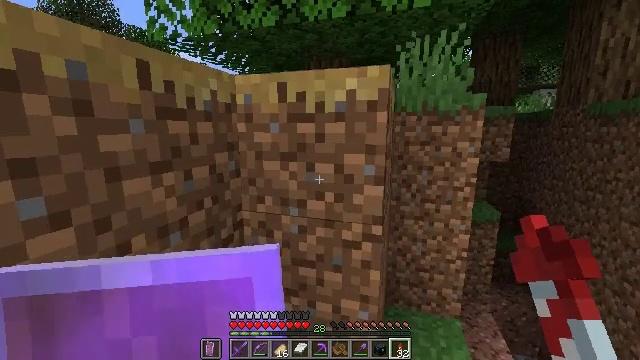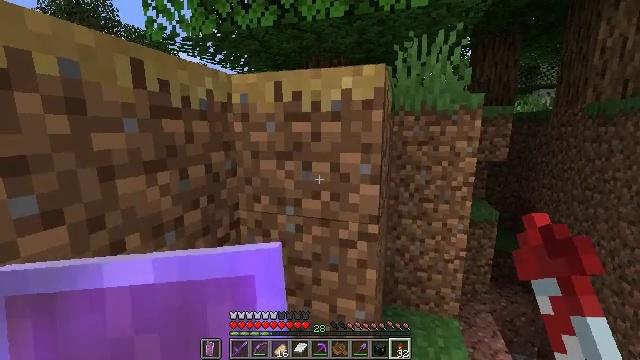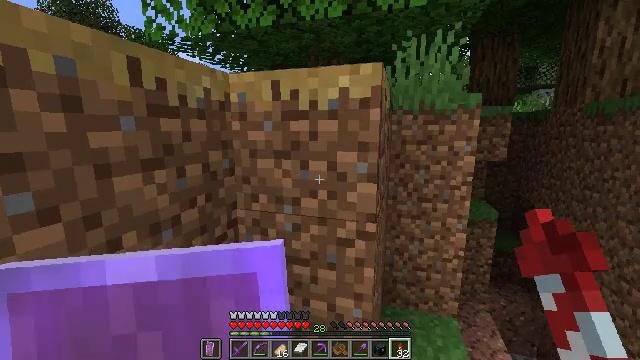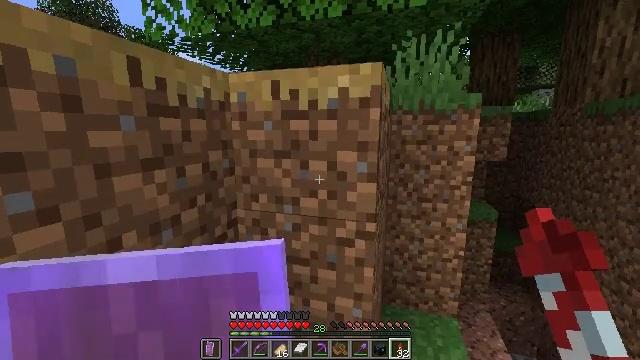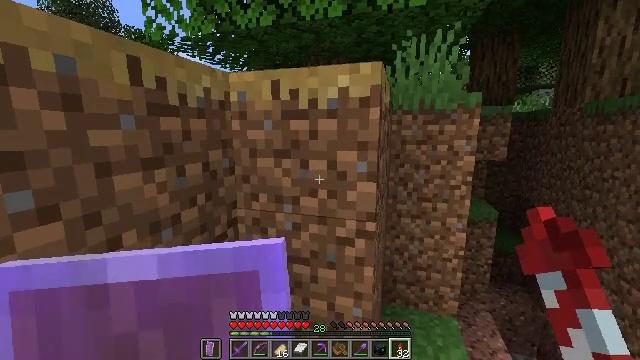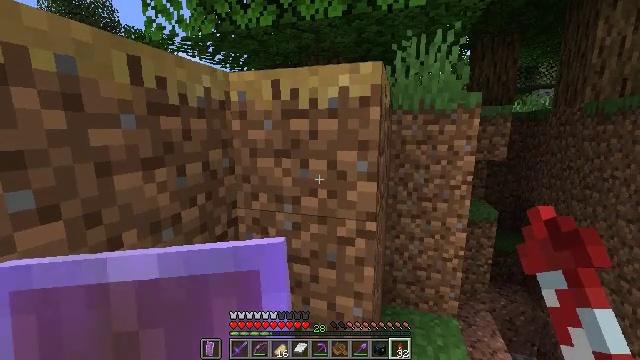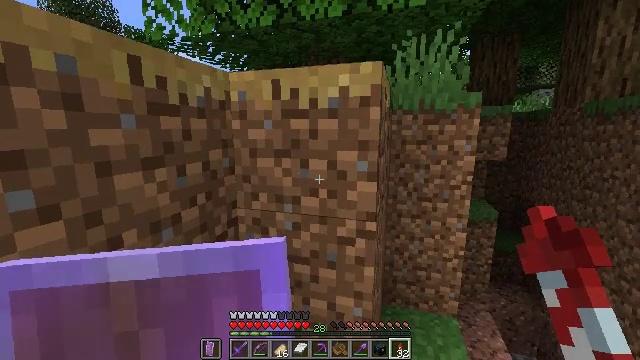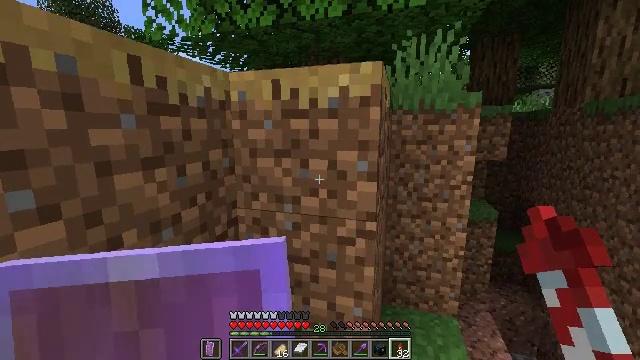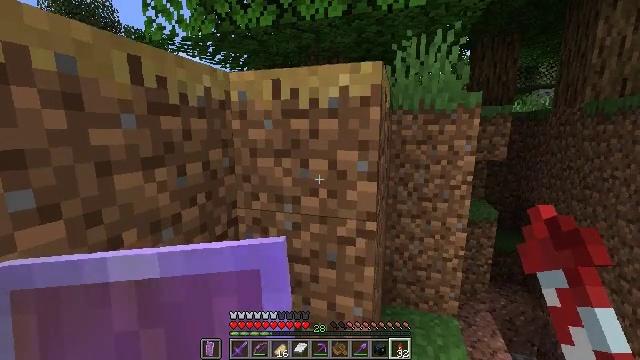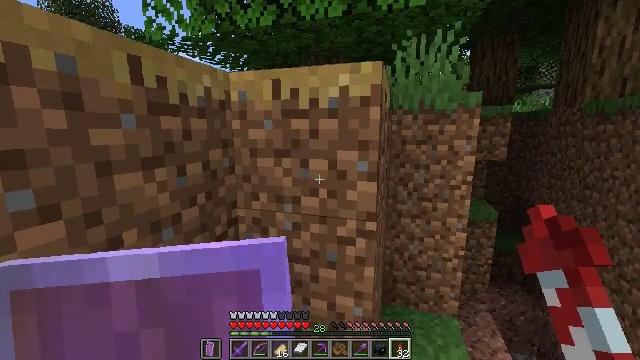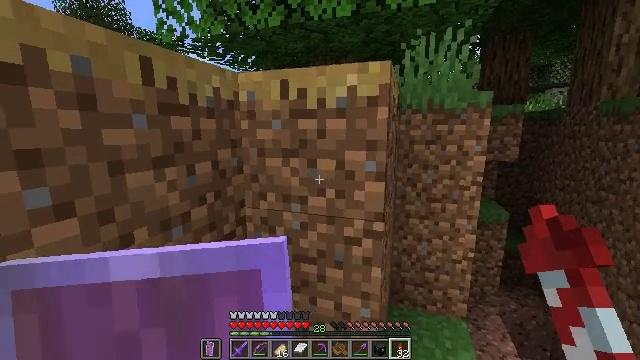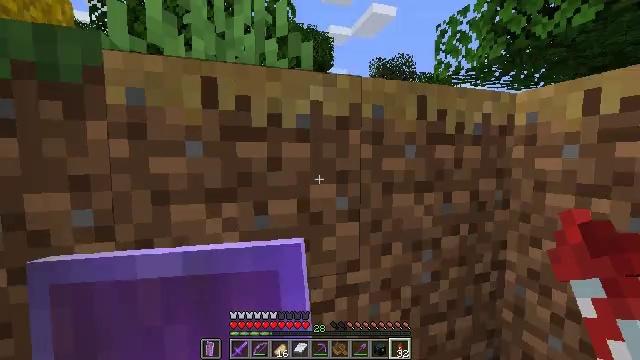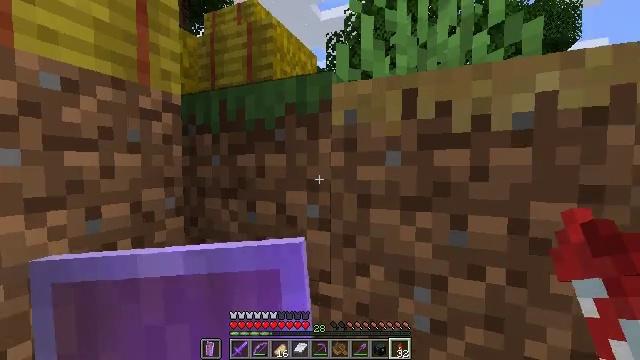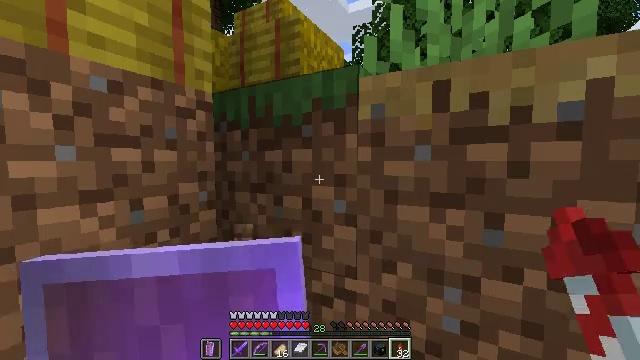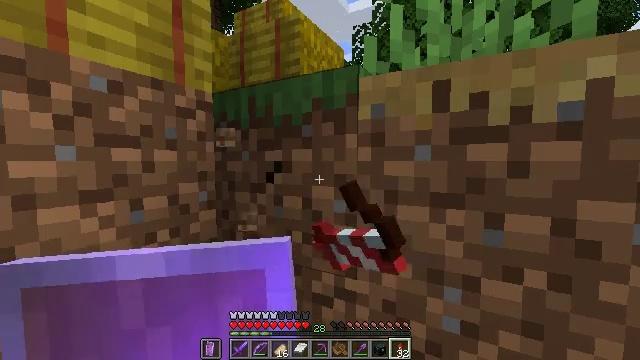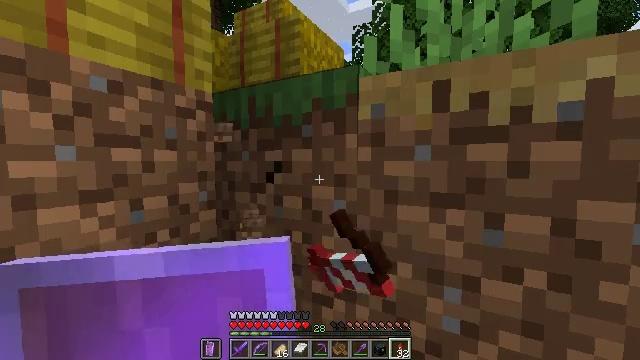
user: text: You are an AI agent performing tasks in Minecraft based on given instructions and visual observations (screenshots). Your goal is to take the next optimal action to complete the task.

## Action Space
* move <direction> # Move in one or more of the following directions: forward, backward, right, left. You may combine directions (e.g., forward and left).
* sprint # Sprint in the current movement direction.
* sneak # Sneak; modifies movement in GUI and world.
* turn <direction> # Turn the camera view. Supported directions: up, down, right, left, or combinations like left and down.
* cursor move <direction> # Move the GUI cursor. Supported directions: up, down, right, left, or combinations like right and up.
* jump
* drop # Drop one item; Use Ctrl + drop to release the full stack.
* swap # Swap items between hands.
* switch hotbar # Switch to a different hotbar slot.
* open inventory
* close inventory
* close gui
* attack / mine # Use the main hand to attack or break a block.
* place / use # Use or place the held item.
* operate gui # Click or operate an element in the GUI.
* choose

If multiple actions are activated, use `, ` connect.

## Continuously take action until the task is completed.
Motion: motion action
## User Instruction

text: Remove the grass path from the ground.
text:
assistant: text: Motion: no_op
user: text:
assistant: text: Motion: no_op
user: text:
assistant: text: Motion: no_op
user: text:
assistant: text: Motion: no_op
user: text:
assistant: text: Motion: no_op
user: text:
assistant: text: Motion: no_op
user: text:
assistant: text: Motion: no_op
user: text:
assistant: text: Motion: no_op
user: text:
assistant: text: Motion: no_op
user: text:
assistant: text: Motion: turn left
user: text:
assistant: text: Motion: turn left and up
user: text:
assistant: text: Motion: turn left and up
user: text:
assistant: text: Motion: turn left and down, attack / mine
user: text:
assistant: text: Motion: attack / mine
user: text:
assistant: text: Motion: attack / mine
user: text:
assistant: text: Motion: attack / mine
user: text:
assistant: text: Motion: attack / mine
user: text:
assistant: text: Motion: attack / mine
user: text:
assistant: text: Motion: attack / mine
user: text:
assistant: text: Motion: attack / mine
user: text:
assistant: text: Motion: attack / mine
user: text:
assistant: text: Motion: turn right, attack / mine
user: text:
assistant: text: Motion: turn right and down, attack / mine
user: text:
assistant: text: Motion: turn right and down, attack / mine
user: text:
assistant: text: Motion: turn right, attack / mine
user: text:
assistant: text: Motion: turn right, attack / mine
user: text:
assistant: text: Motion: turn right, attack / mine
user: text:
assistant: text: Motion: attack / mine
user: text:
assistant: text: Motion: attack / mine
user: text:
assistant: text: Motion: attack / mine